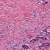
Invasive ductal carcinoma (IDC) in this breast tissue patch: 1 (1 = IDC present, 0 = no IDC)